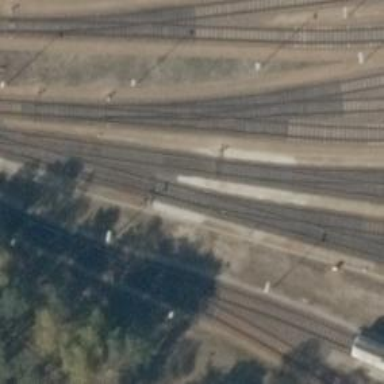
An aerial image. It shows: Railway switch.